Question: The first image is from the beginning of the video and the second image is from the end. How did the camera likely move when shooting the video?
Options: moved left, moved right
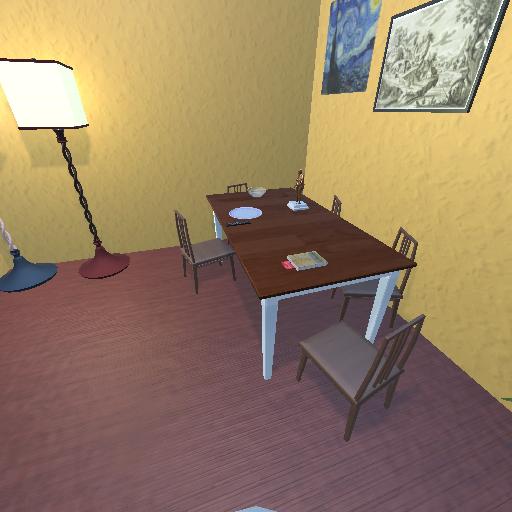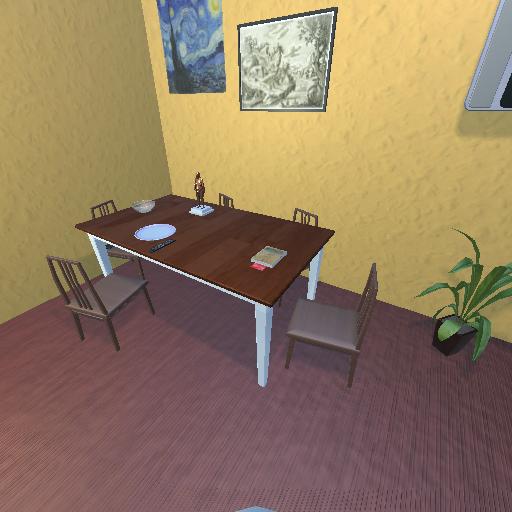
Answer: moved left